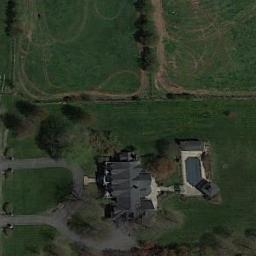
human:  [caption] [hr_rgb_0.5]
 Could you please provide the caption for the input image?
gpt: The sparse residential is on the grass next to some trees and a road .

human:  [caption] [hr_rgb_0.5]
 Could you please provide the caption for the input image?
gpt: Many trees are next to the sparse residential .

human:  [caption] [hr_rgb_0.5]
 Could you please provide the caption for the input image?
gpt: There are several houses among the lush woods .

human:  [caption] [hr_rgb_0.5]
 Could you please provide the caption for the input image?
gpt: There are houses and green trees in the sparse residential area, And grass .

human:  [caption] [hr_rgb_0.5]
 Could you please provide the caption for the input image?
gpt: A sparse residential area with a black building on the green meadow .